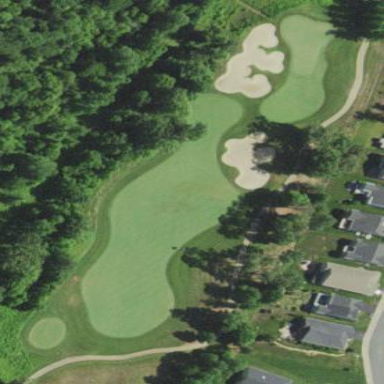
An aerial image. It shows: Area of rough grass used for golf.